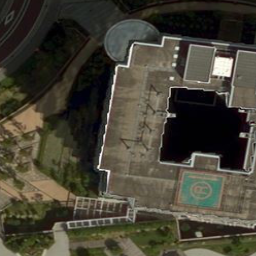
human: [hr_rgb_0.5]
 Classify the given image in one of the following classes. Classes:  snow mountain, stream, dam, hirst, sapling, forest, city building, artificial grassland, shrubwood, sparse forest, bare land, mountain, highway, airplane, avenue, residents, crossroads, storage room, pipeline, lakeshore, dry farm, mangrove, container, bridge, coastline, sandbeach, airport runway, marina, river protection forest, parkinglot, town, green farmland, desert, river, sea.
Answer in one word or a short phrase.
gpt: city building